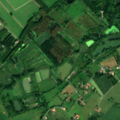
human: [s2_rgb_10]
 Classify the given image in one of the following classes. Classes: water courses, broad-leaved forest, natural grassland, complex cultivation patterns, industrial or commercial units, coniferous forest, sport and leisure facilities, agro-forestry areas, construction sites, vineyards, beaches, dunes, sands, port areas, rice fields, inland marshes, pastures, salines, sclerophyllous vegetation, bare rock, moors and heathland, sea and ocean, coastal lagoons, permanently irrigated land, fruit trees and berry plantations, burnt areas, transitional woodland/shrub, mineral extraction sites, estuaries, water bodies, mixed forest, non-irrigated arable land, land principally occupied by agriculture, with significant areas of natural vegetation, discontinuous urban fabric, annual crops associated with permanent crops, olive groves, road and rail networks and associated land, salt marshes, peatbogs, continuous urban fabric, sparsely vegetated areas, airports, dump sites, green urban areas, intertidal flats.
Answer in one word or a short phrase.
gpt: discontinuous urban fabric, pastures, complex cultivation patterns, land principally occupied by agriculture, with significant areas of natural vegetation, inland marshes